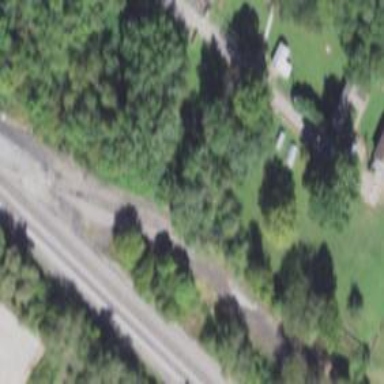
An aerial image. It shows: Disused railway spur line.